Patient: sex F, age 57
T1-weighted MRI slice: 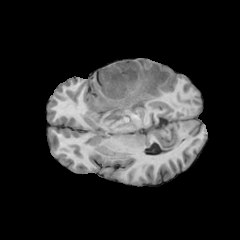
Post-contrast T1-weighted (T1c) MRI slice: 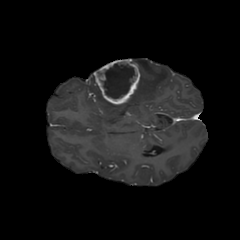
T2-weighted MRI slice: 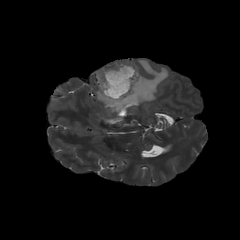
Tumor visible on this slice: yes
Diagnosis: Glioblastoma, IDH-wildtype
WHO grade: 4